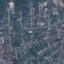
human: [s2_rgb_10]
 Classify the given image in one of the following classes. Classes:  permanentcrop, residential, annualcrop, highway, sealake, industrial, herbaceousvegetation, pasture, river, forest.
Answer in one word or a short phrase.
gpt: Residential